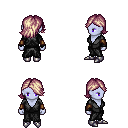
a pixel art fantasy rpg character, female body template, dark elf, purple skin, gray robe, red pants, white blonde swoop hairstyle, leather bracers, metal boots, four views (front, back, left, right), 2x2 character sprite sheet, small pixel art, hard edges, no anti-aliasing